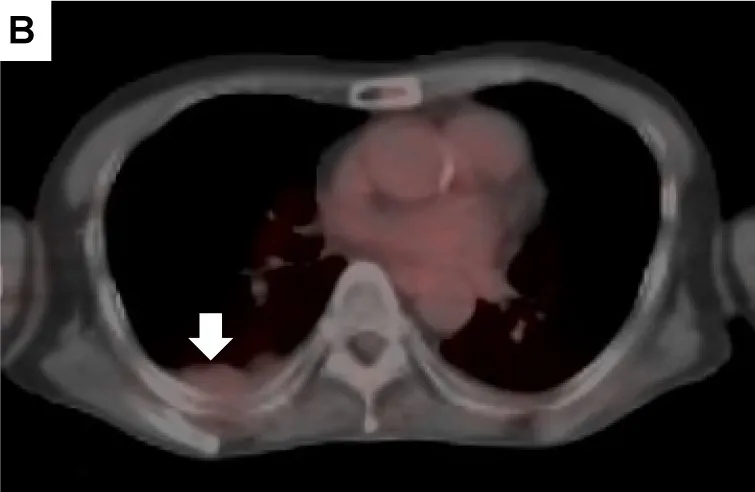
Which shows no fluorodeoxyglucose uptake on positron emission tomography CT The white arrow indicates the lesion.
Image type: radiology (pet)